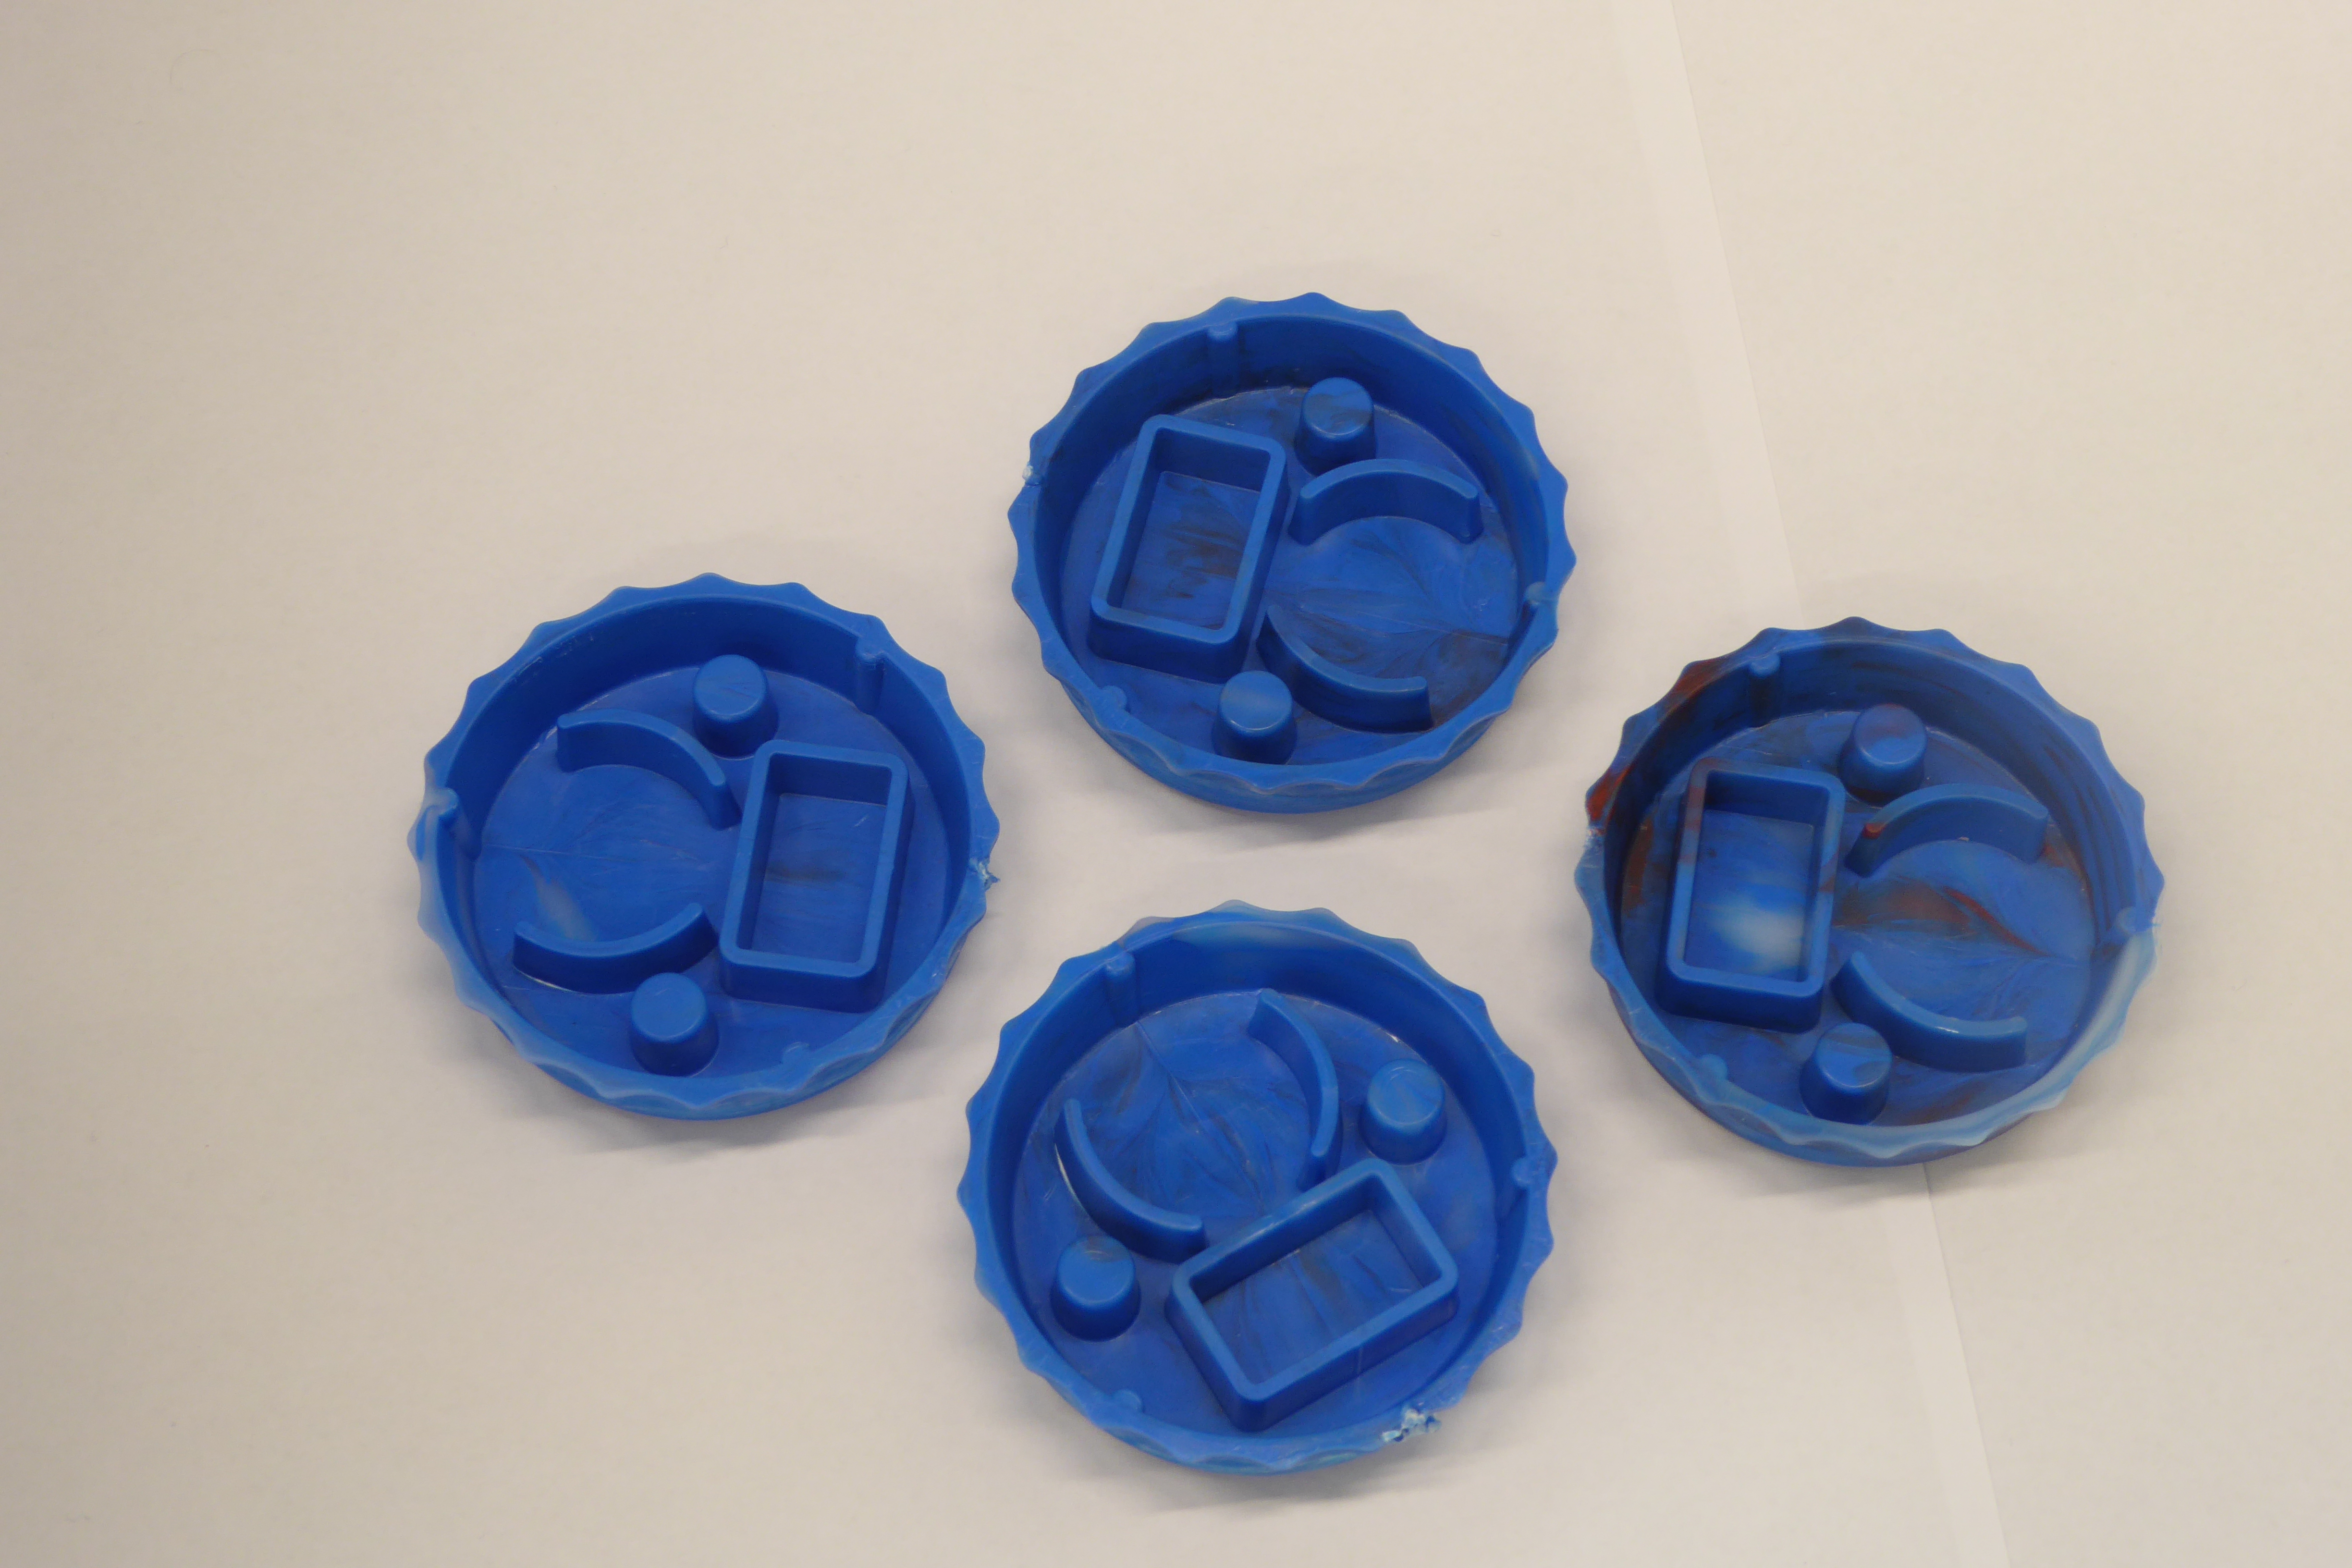
Label: Bottle Opener - Cover